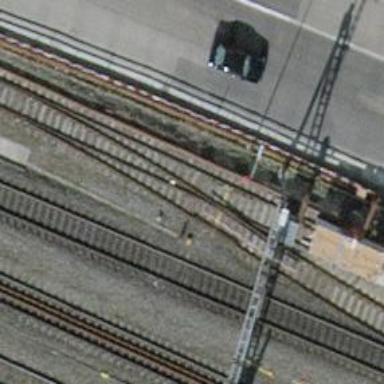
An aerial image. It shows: Spur service track with one railway track.